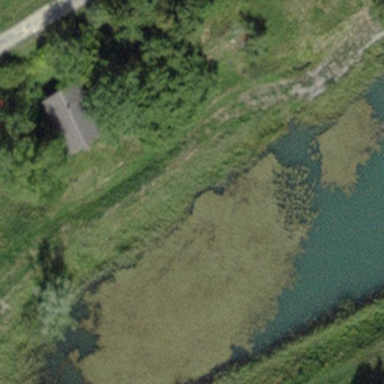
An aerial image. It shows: Serene pond surrounded by nature.